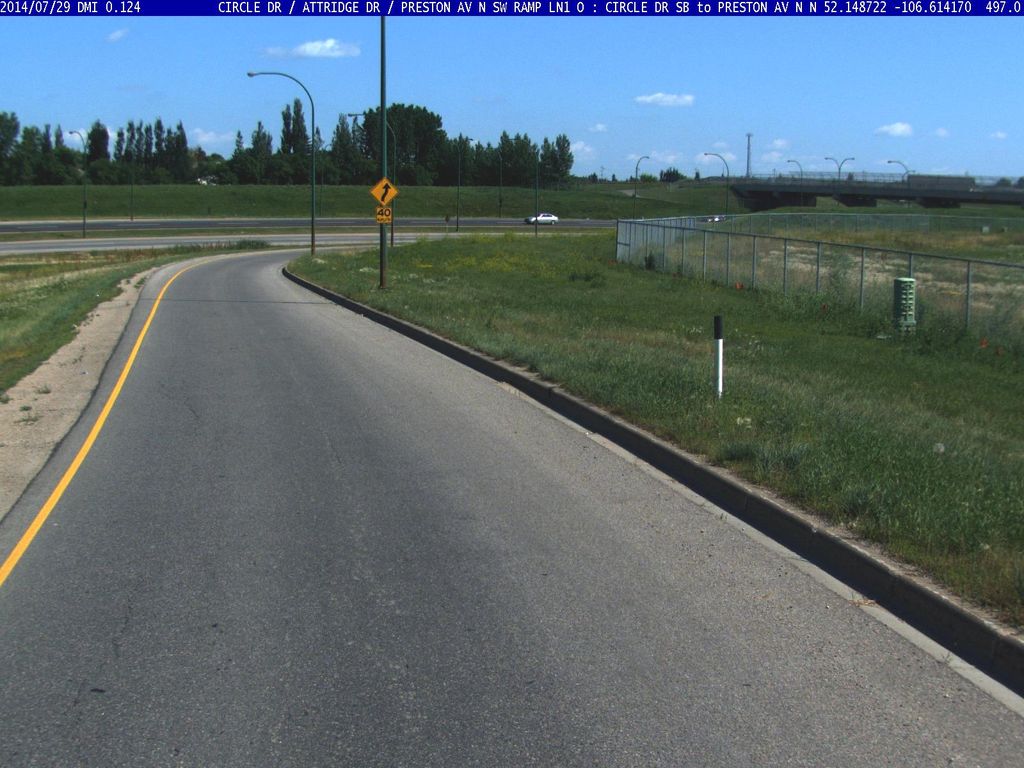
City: saskatoon